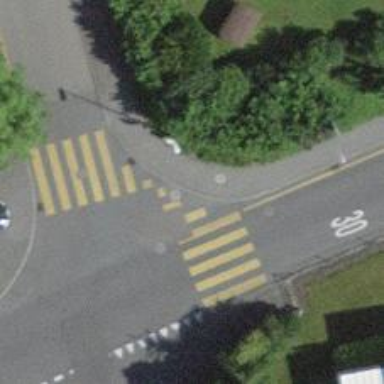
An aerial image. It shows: Kerb barrier.